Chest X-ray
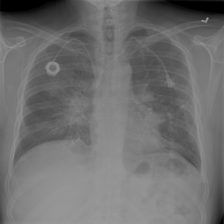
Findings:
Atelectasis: negative
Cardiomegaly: negative
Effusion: negative
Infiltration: negative
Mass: negative
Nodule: negative
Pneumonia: negative
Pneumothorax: negative
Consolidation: negative
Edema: negative
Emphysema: negative
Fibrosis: negative
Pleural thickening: negative
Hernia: negative